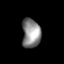
Tissue: lung
Cell type: Epithelial cells
Senescence score: 0.5787
Nuclear area (px): 532
Mean DAPI intensity: 137.667